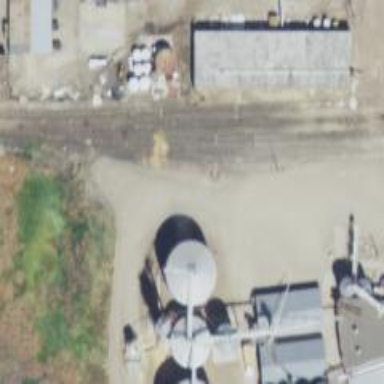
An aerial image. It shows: Unused railway yard.